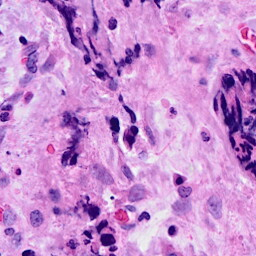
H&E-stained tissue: Breast